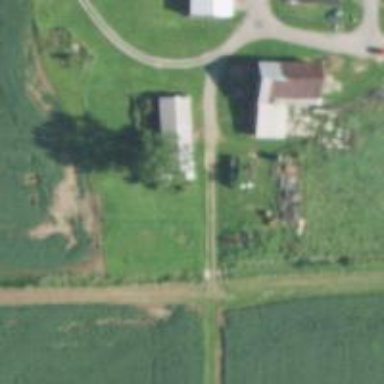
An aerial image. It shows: Driveway.